Interaction volume radius: 10 \u00c5
Interaction volume height: 50 \u00c5
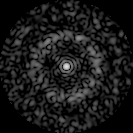
Disorder parameter: 0.8298